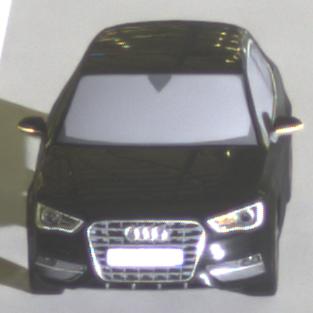
Make: Audi
Model: A3 1.2 TFSI
Detailed model: A3 (8V)
Model produced from: 2013/02
Model produced until: 2014/05
Doors: 3
Color: black
Road condition: dry road
Daytime: night
Contrast: high contrast